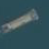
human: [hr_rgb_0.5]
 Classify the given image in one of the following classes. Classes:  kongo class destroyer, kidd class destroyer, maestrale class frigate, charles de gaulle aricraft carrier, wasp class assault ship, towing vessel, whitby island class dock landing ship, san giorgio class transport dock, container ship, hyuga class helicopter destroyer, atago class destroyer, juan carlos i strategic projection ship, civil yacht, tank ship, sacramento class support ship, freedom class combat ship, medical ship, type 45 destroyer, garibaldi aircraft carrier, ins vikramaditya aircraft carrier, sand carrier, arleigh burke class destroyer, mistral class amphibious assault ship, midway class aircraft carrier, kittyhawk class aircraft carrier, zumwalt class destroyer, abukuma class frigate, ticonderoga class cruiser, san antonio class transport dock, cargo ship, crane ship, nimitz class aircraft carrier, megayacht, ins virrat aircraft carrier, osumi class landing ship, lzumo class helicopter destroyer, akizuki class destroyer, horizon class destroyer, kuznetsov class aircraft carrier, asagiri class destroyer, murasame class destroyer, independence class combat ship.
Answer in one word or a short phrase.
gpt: Sand carrier